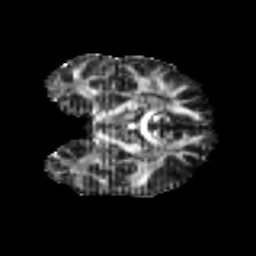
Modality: FA
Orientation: coronal
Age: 27
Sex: male
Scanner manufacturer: ge
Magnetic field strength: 3 T
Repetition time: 7.8 s
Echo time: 0.0606 s